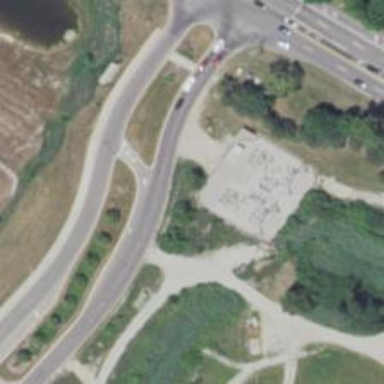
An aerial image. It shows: Tertiary link road with asphalt surface.